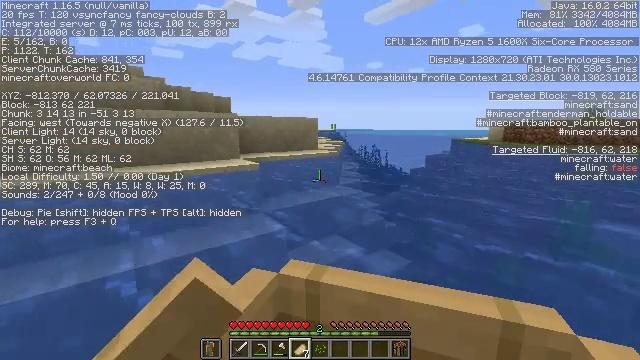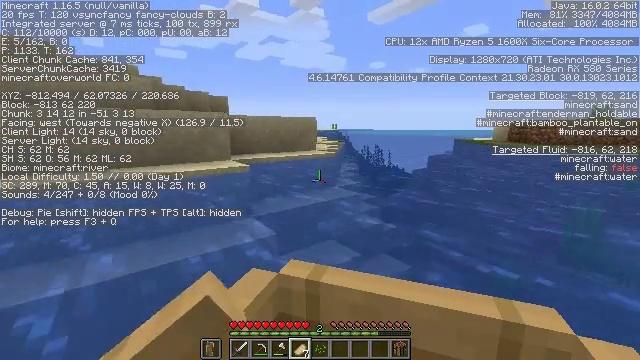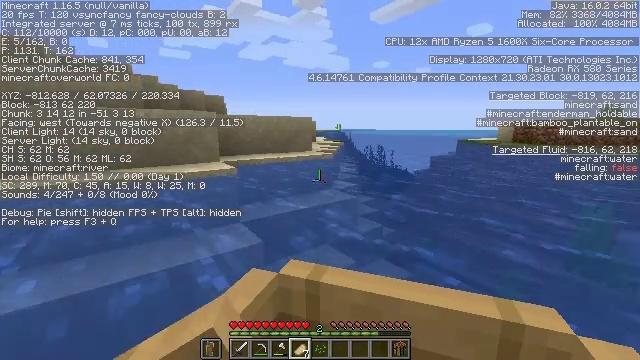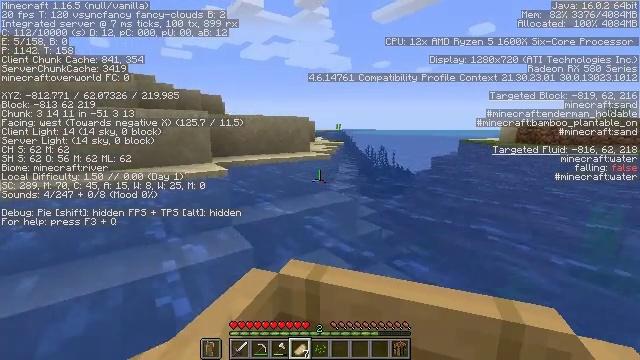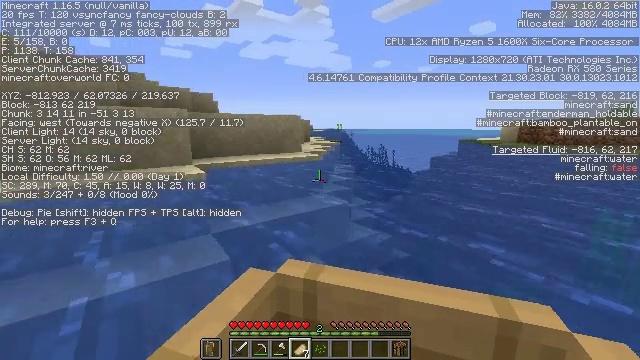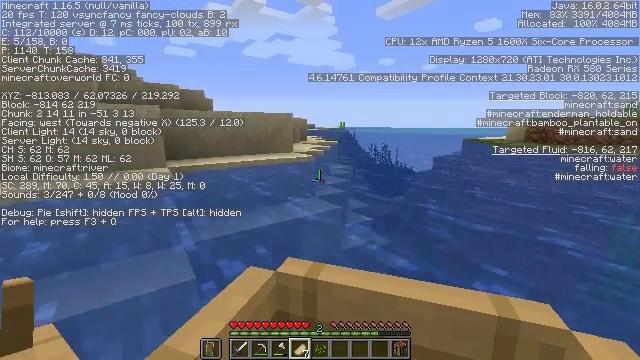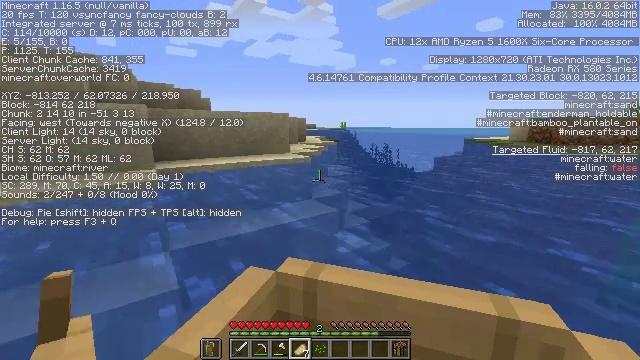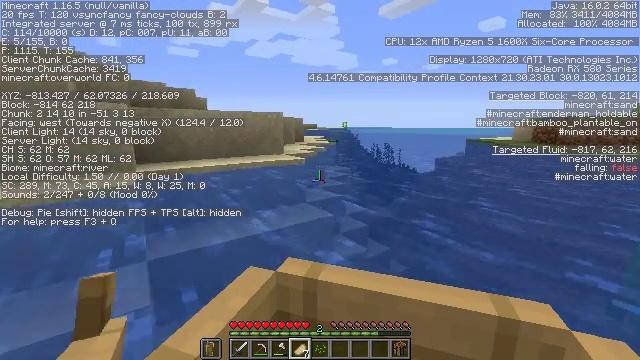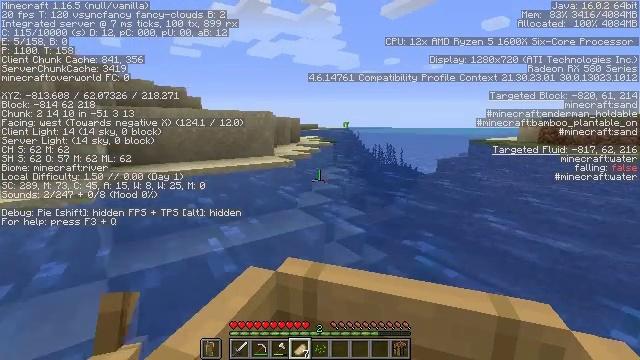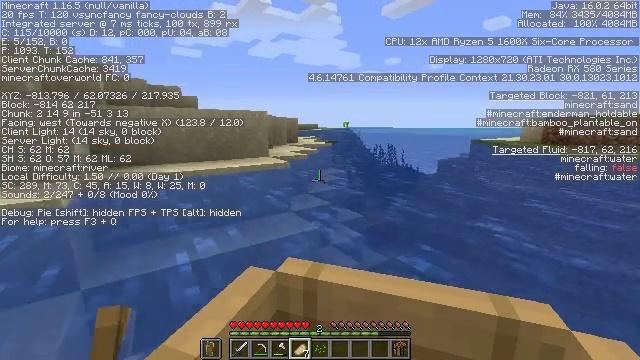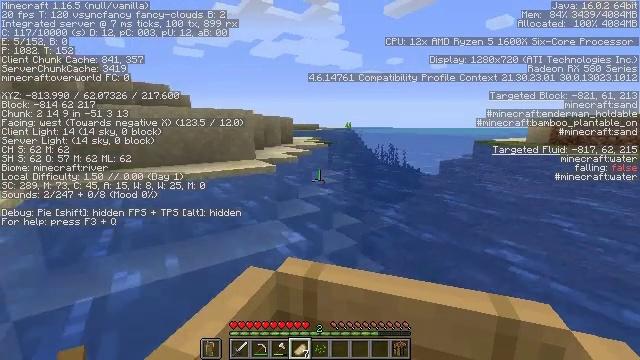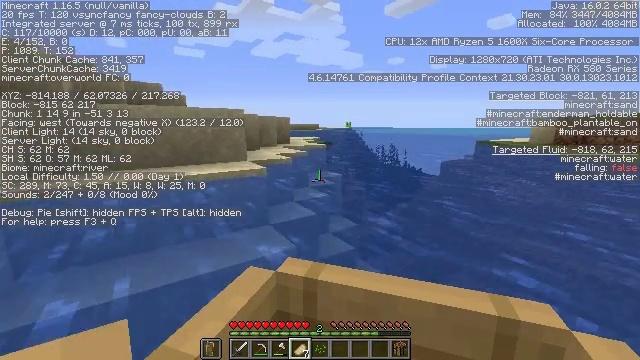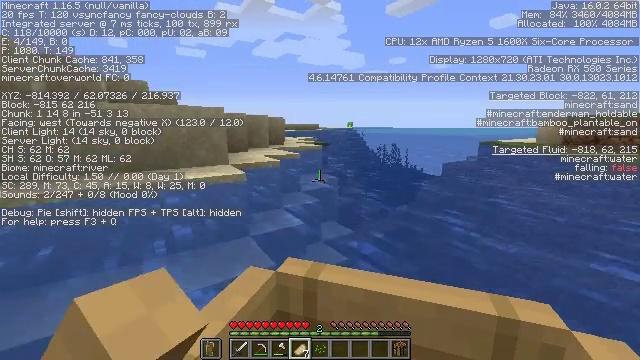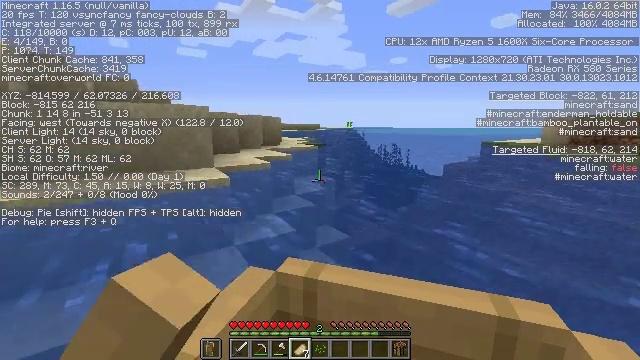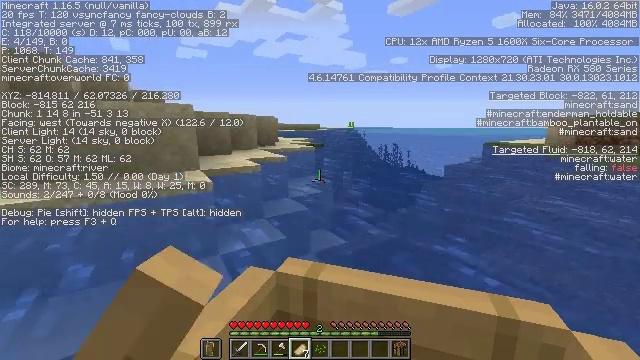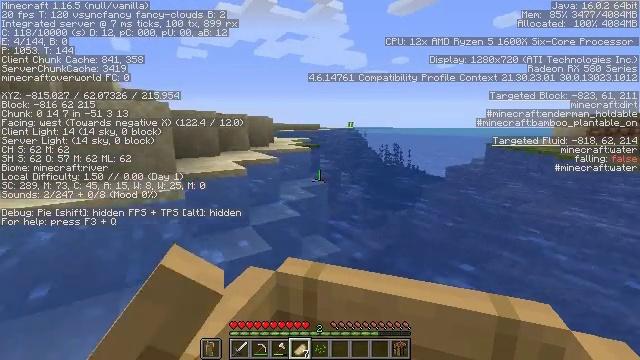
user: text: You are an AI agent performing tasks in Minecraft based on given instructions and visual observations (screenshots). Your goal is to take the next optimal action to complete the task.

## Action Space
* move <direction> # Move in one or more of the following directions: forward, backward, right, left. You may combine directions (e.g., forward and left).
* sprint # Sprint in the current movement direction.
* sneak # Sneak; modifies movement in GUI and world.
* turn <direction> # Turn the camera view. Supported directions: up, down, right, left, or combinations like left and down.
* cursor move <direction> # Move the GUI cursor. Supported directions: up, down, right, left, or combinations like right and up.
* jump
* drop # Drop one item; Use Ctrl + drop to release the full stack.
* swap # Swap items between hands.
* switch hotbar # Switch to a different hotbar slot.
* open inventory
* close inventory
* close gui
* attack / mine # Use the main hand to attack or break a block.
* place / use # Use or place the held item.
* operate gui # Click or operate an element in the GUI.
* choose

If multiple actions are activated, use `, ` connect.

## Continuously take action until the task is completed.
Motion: motion action
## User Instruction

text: Collect books by breaking the bookshelf.
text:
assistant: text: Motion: move forward
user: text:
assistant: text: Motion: move forward
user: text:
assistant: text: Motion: move forward
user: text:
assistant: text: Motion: move forward
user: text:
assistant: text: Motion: move forward
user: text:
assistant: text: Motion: move forward
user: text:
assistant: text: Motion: move forward
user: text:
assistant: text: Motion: move forward
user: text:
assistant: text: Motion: move forward
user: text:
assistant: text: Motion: move forward
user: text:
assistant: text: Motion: move forward
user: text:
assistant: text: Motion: move forward
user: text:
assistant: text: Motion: move forward
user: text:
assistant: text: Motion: move forward
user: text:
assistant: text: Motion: move forward
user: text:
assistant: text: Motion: move forward
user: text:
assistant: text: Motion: move forward
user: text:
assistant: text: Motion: move forward
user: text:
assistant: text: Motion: move forward
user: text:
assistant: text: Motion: move forward
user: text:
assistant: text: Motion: move forward
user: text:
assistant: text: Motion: move forward, turn left
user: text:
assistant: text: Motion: move forward, turn left
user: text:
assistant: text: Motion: move forward, turn left
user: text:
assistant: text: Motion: move forward and move left
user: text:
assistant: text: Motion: move forward and move left
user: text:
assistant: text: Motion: move forward and move left
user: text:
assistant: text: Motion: move forward
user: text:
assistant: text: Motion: move forward
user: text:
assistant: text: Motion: move forward